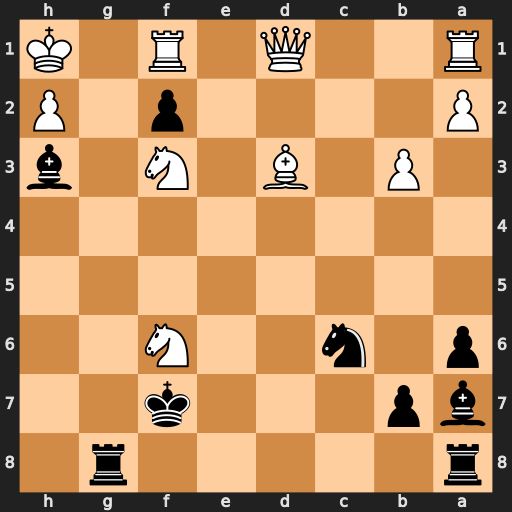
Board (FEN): r5r1/bp3k2/p1n2N2/8/8/1P1B1N1b/P4p1P/R2Q1R1K
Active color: b
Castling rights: -
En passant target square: -
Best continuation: Bg2#